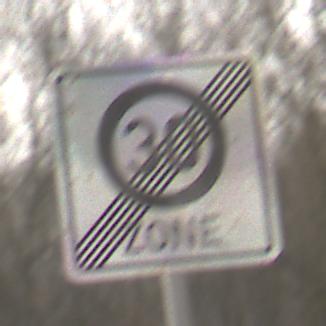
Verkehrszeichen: EndeZone30
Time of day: MorningAfternoon
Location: Outdoor (Nature)
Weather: PartlyCloudy
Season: Winter
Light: Natural